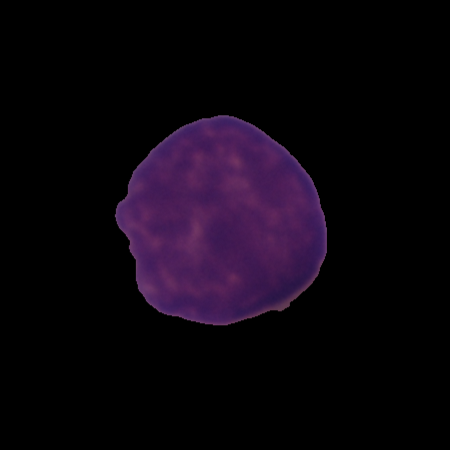
Label: cancer